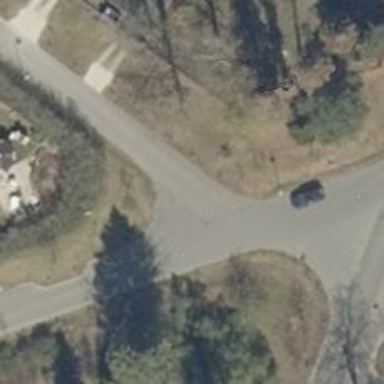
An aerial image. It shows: Asphalt road in residential area.